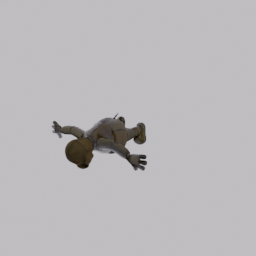
Label: animals